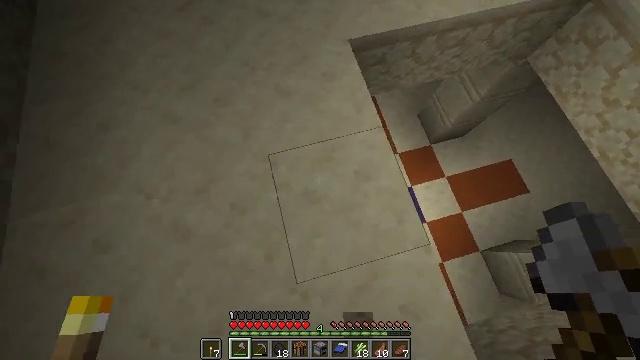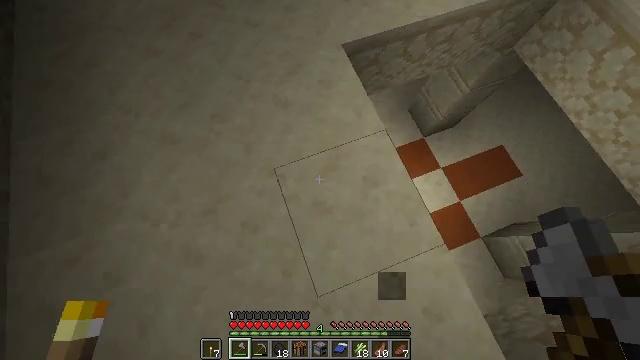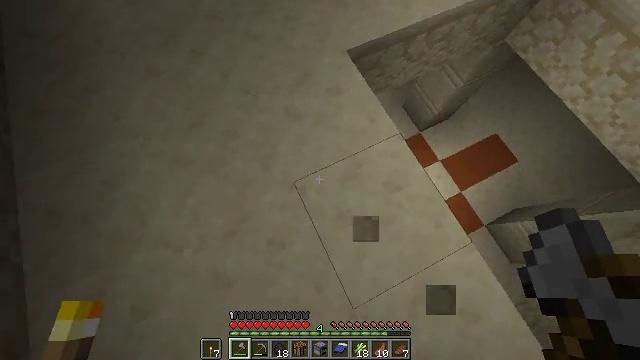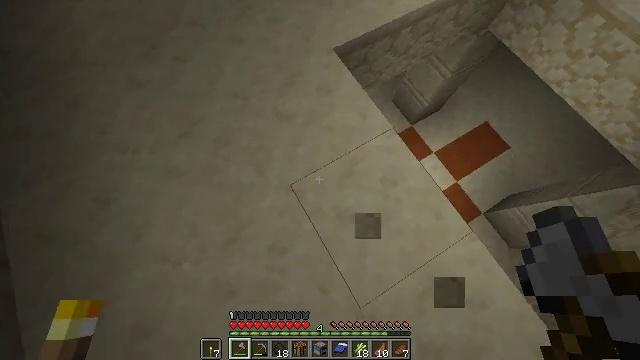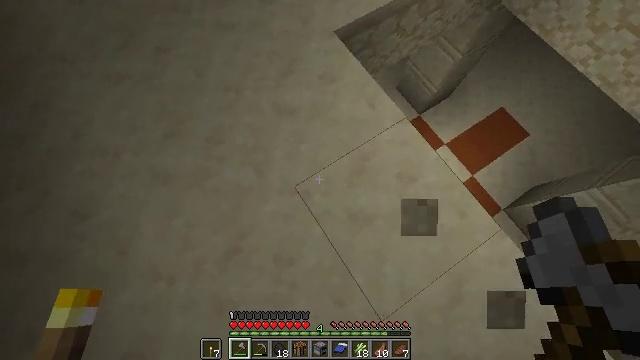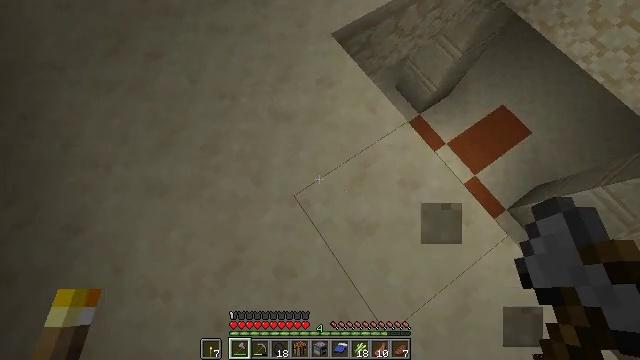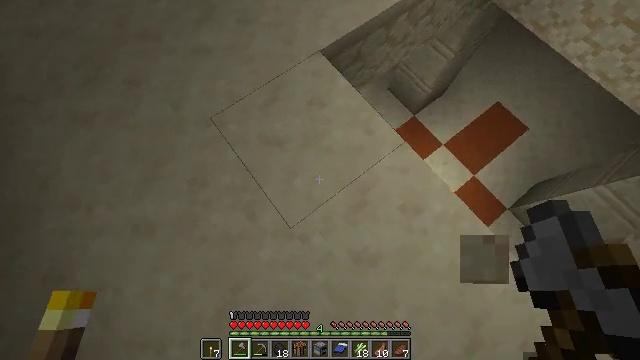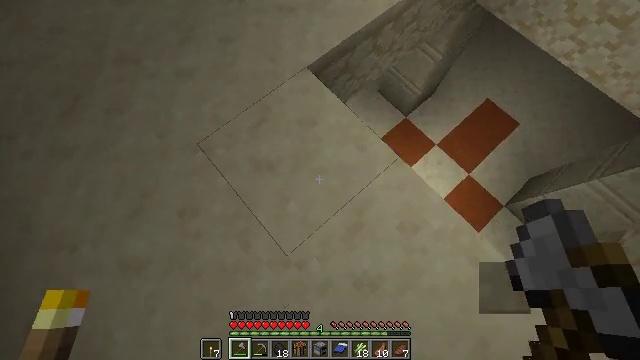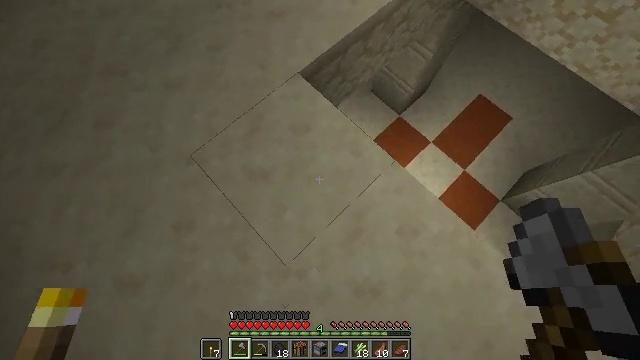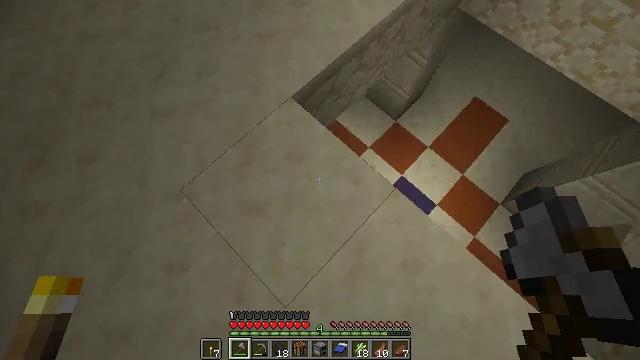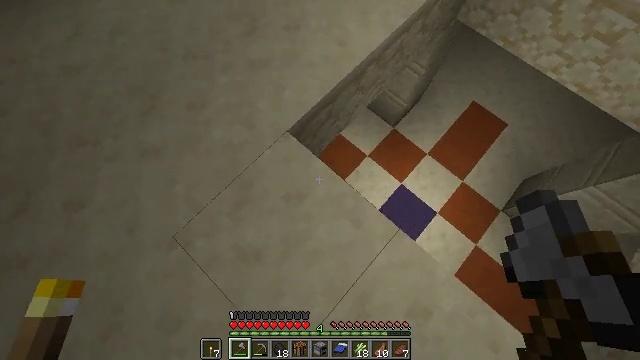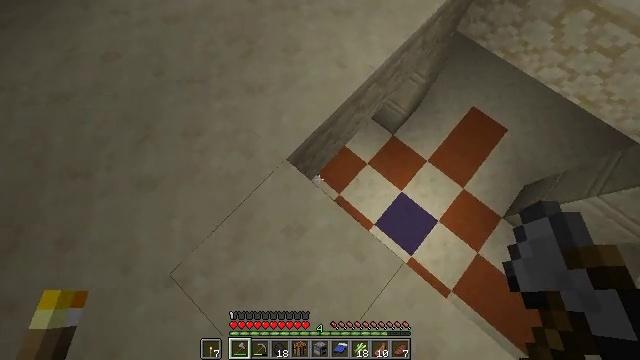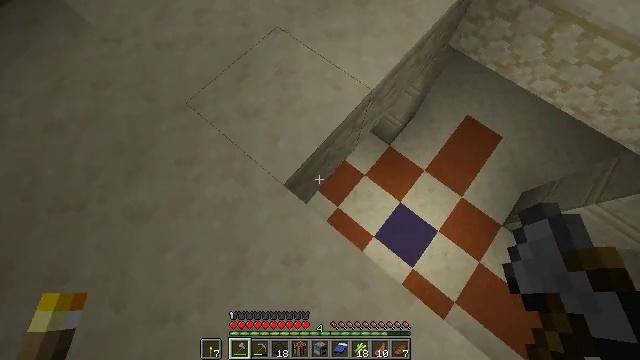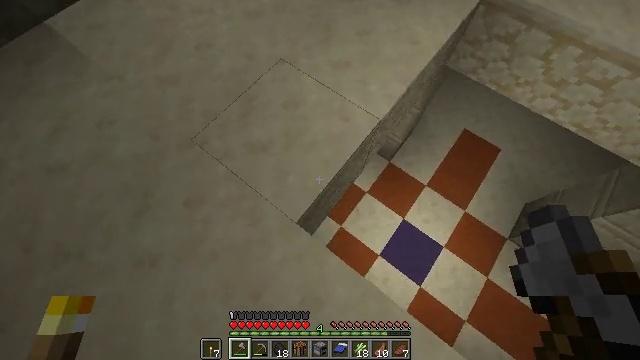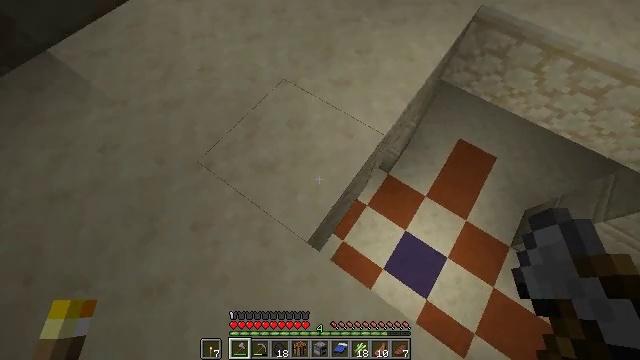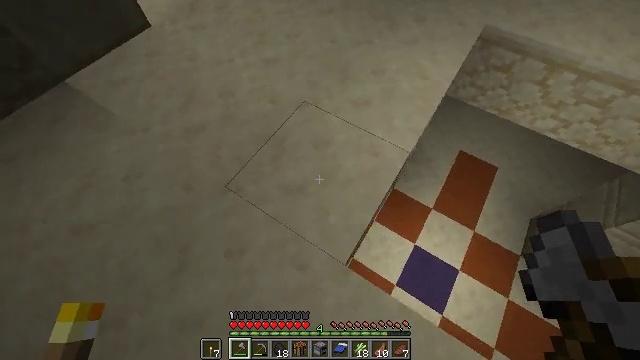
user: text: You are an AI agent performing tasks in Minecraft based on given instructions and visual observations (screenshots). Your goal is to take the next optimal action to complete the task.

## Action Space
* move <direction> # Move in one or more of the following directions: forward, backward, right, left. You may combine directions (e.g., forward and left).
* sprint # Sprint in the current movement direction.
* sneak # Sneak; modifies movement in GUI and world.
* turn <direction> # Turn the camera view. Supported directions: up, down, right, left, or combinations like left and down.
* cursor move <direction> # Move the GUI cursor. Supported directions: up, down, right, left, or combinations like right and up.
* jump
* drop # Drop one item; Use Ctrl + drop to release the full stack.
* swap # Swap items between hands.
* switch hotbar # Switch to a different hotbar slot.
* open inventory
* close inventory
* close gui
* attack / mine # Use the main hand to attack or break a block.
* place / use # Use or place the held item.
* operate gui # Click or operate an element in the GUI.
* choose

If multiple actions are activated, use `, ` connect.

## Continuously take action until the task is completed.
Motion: motion action
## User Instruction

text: Break the block of blue terracotta.
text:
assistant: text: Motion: move left, turn right
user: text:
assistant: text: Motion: turn right
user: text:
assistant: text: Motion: turn right
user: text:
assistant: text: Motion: turn right
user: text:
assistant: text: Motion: move forward, turn right
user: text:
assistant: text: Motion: move forward, turn right
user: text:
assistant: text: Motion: move forward, turn right
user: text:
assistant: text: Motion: move forward, turn right
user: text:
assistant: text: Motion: move forward, turn right
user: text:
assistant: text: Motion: move forward, turn right
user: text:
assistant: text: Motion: move forward
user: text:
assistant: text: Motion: turn right and up
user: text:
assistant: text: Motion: move left, turn right and up
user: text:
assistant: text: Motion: move left, turn right and up
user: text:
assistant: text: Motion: move left, turn right and up
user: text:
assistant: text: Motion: move left, turn right and up
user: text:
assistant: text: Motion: move left, turn right and up
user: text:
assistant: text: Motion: move left, turn right and up
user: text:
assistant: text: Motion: move forward and move left, turn right
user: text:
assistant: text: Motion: move forward
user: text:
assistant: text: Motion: move forward
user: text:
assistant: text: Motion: move forward
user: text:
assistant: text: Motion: move forward and move right
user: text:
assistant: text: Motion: move forward and move right
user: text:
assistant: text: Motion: move forward and move right
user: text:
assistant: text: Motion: move forward and move right
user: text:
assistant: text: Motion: move forward and move right
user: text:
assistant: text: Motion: move forward
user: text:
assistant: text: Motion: move forward
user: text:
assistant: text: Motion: move forward and move right